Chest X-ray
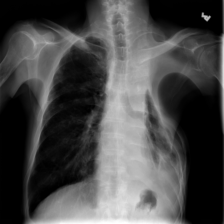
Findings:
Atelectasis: negative
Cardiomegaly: negative
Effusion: negative
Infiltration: positive
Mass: positive
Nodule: negative
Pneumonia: negative
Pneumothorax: negative
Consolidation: negative
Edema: negative
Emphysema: negative
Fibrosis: negative
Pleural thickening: negative
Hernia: negative